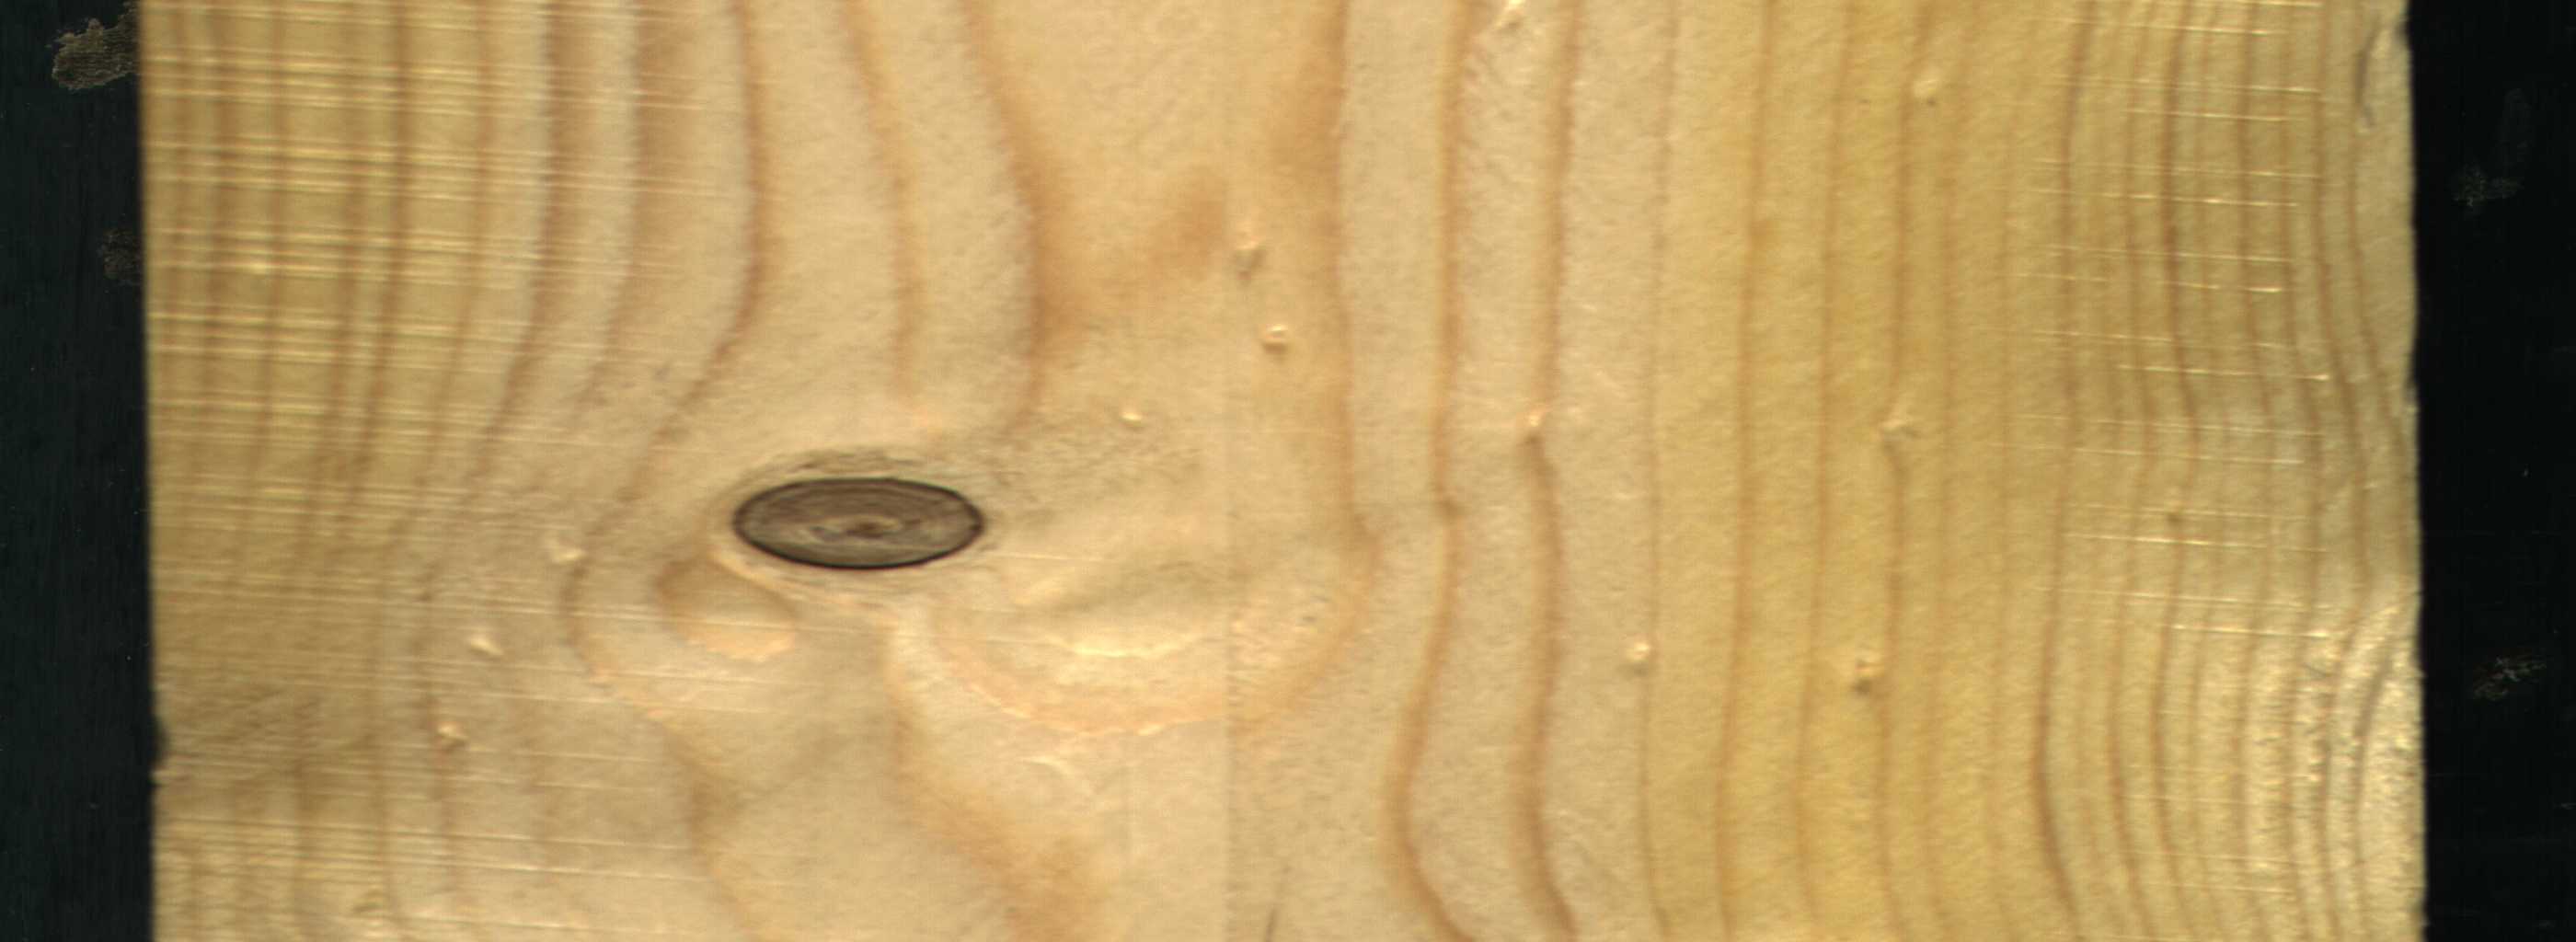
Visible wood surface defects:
Dead_Knot